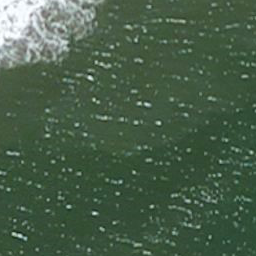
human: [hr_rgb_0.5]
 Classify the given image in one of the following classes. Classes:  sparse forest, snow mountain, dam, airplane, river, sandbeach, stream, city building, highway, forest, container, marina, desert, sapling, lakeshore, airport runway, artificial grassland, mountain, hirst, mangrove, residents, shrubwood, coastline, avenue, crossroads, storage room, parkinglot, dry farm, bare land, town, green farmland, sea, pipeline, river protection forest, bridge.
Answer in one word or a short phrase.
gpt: sea